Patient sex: M
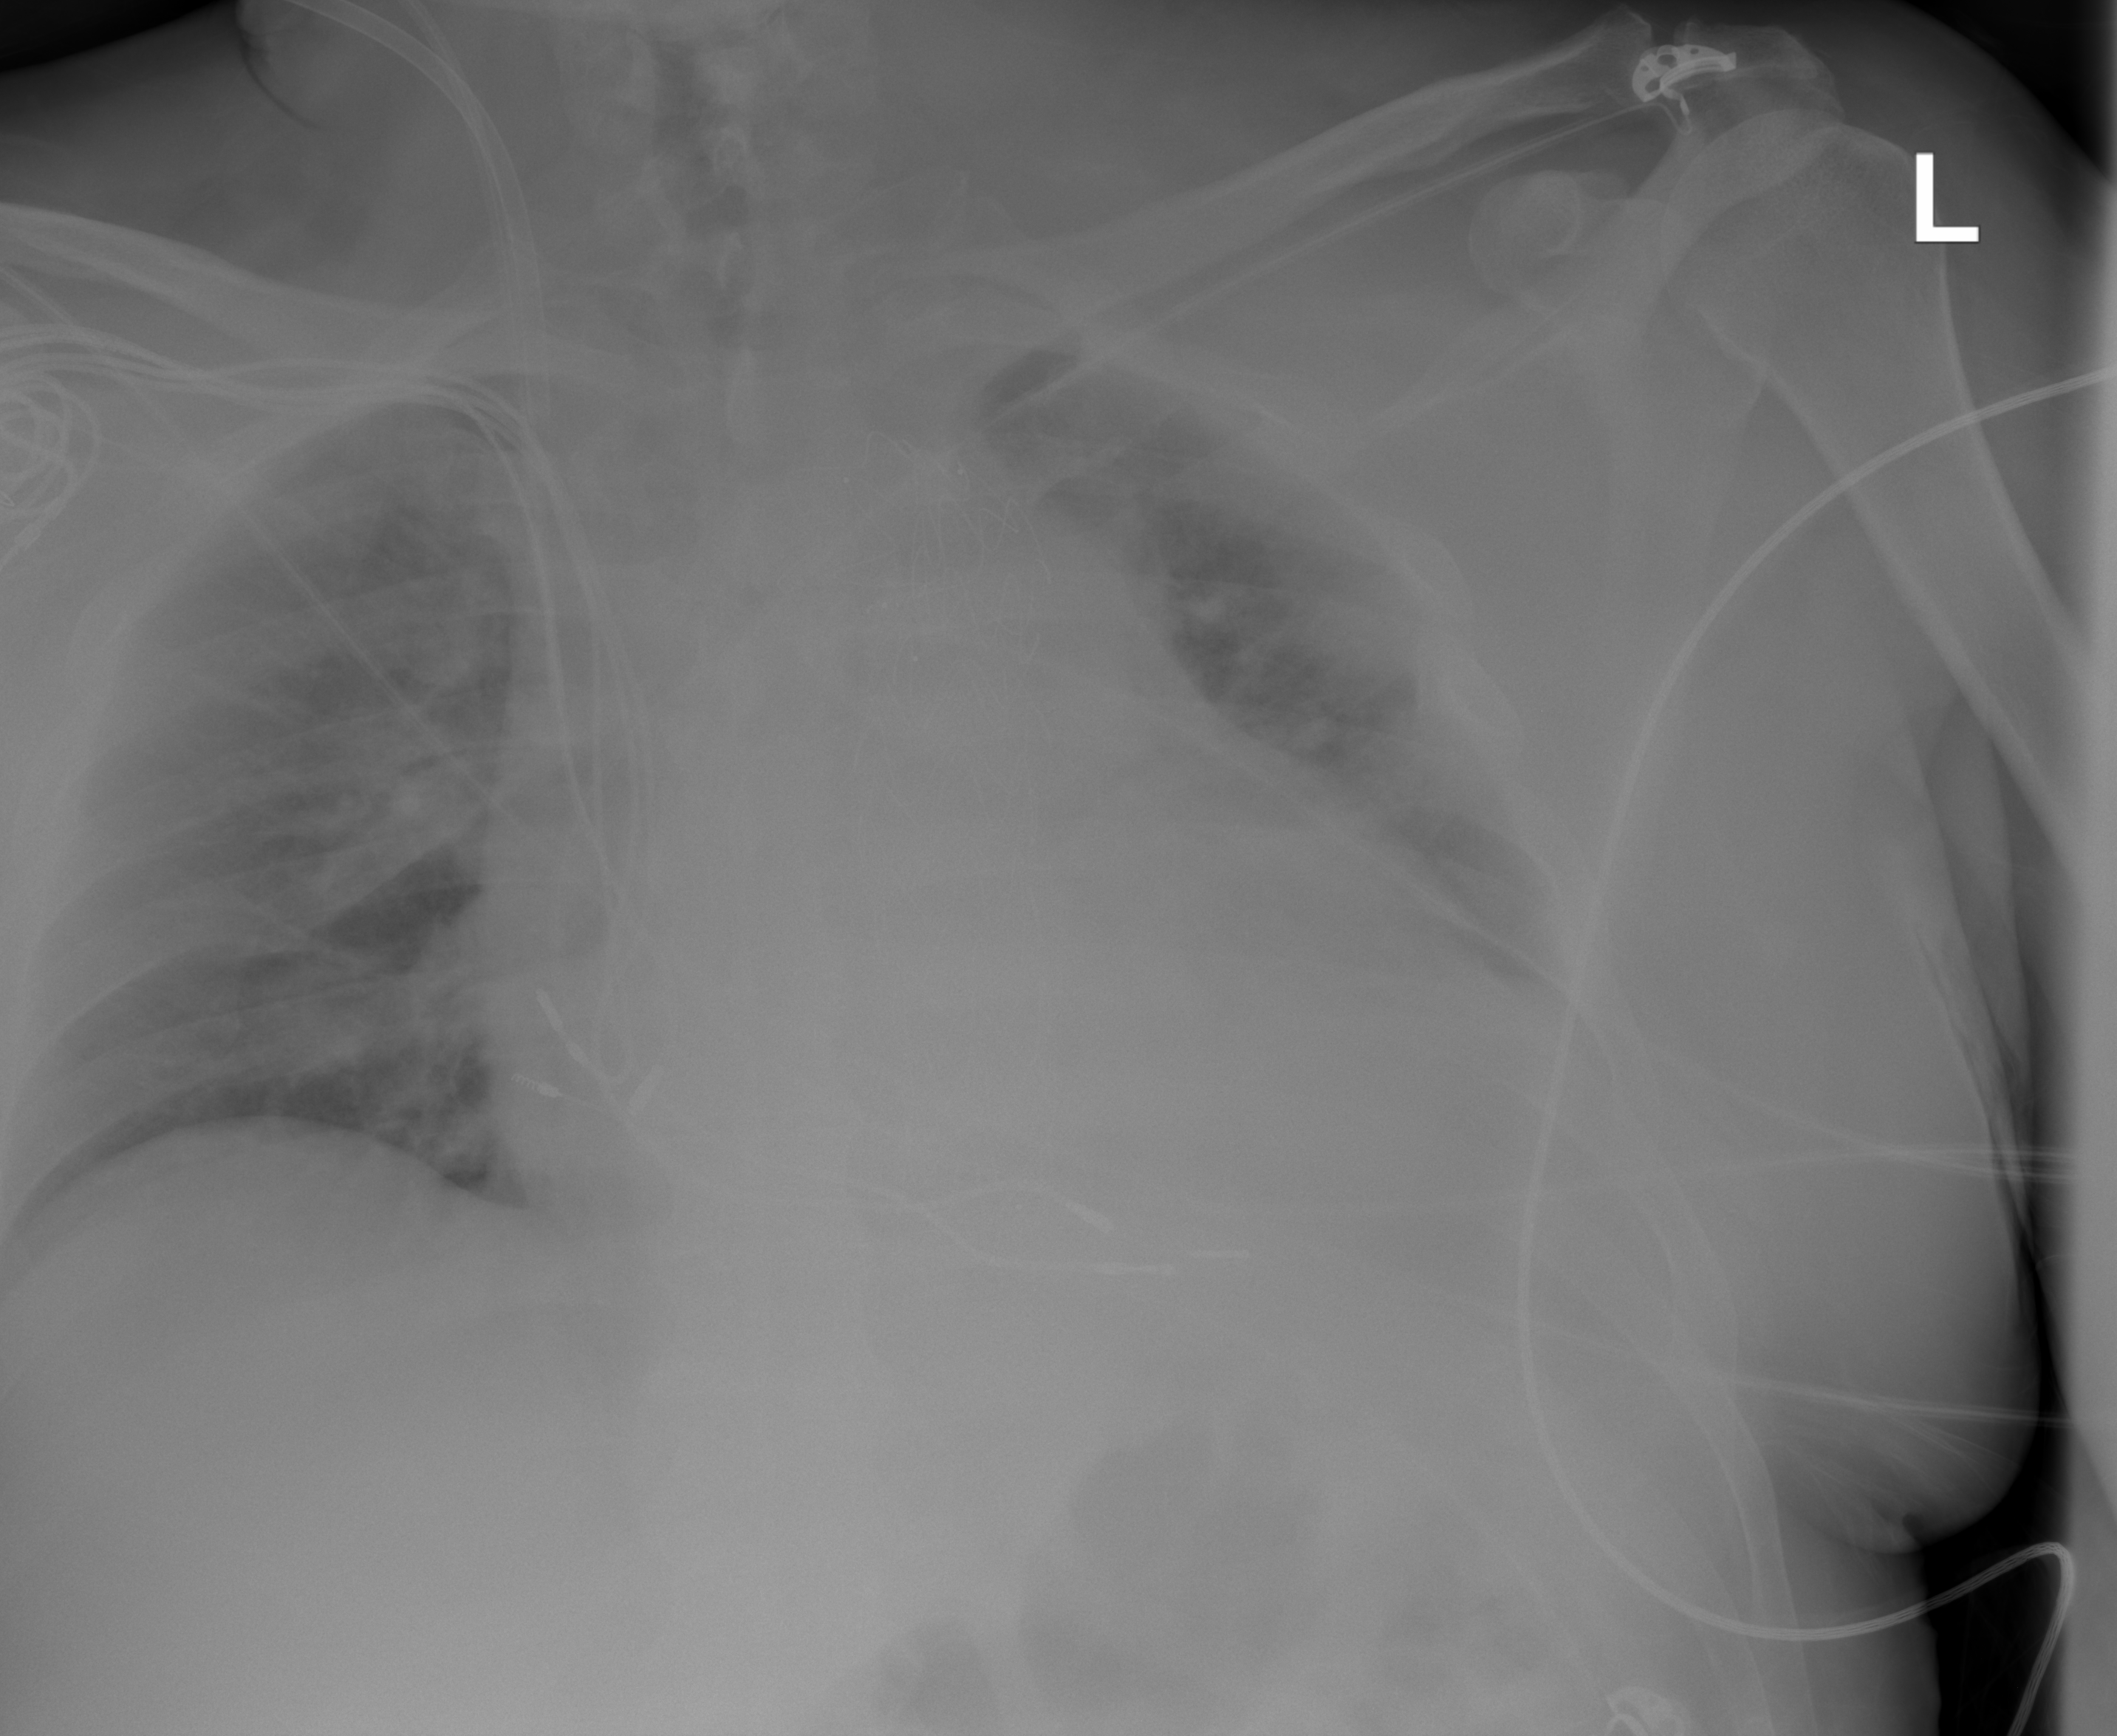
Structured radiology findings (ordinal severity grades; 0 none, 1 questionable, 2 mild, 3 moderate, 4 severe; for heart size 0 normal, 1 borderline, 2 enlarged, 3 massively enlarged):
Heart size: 2
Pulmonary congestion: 1
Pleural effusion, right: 0
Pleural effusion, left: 2
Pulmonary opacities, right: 0
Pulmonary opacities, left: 0
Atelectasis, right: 1
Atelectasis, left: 2